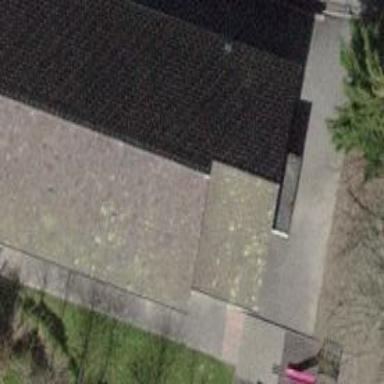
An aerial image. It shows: Kindergarten.